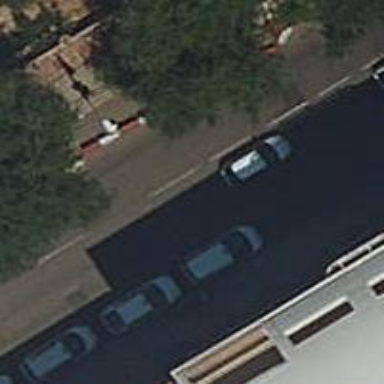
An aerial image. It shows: Taxi stand.